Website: slack
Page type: payment
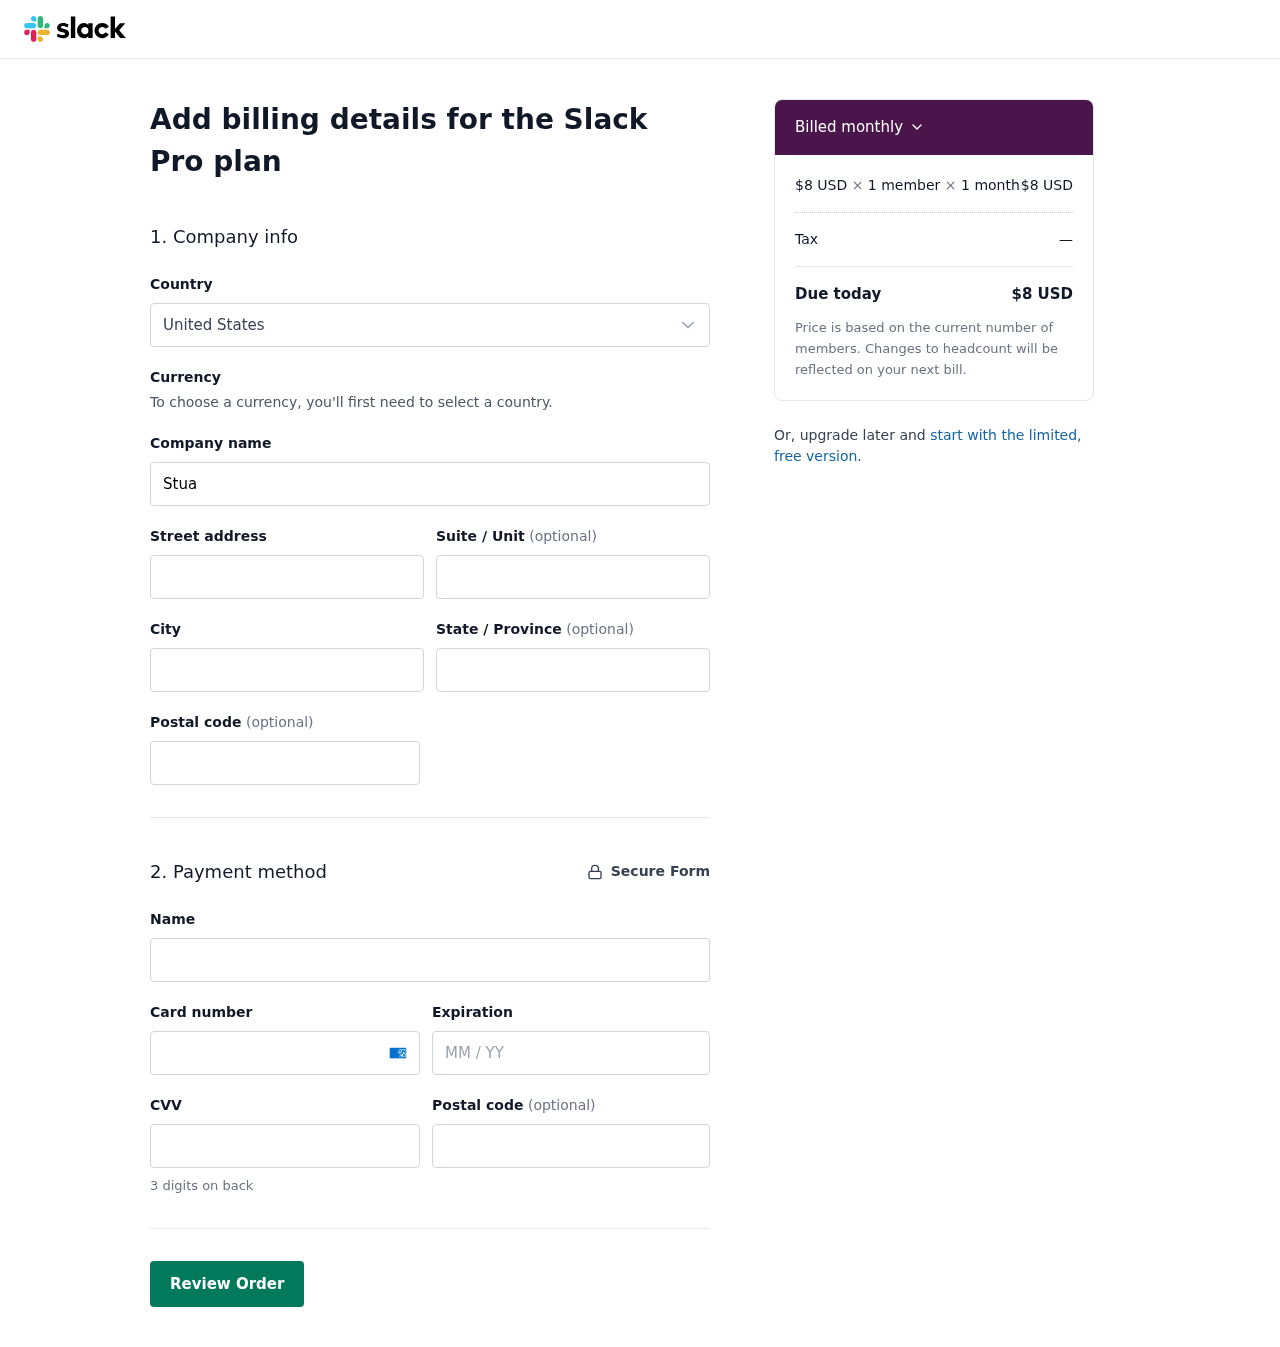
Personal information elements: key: PII_COUNTRY
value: United States
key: PII_COMPANY
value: Stuart-Edwards
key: PII_STREET
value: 189 Matthew Branch Suite 454
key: PII_STREET2
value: Suite 125
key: PII_CITY
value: Wandaberg
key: PII_STATE
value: Wyoming
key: PII_POSTCODE
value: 63879
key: PII_FULLNAME
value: Michael Wilson
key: PII_CARD_NUMBER
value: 3495 9318 0274 189
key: PII_CARD_EXPIRY
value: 06/29
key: PII_CARD_CVV
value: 2853
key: PII_POSTCODE2
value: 74481
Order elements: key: ORDER_PRICE_PER_MEMBER
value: $8 USD
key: ORDER_NUM_MEMBERS
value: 1 member
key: ORDER_NUM_MONTHS
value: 1 month
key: ORDER_SUBTOTAL
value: $8 USD
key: ORDER_TAX
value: —
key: ORDER_TOTAL
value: $8 USD